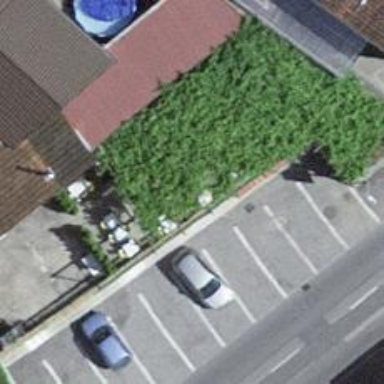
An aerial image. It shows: Restaurant.